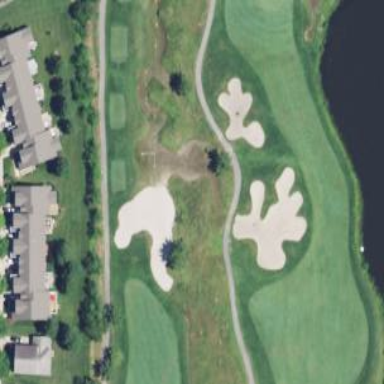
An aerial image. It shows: Golf bunker filled with sandy terrain.